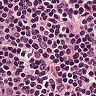
Metastatic tissue present: no